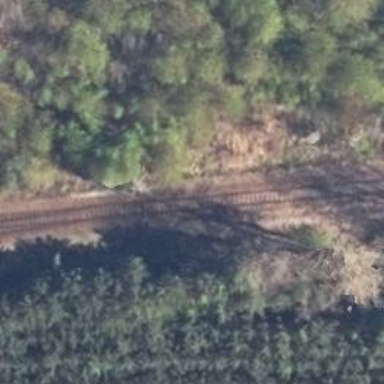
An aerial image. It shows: Railway switch.